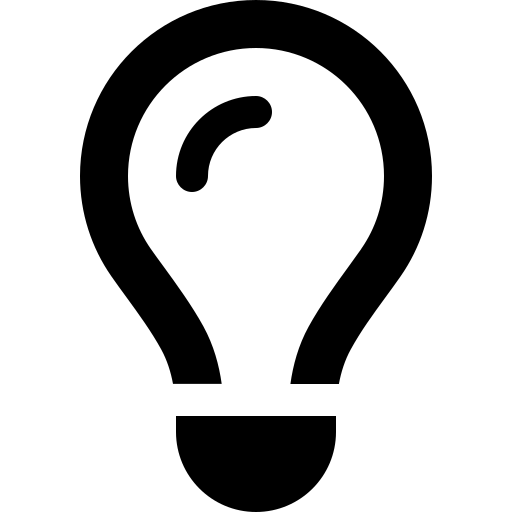
Tags: icon, FontAwesome, fa-icon, outline, lightbulb